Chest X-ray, PA view. Patient: 64 years old, sex F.
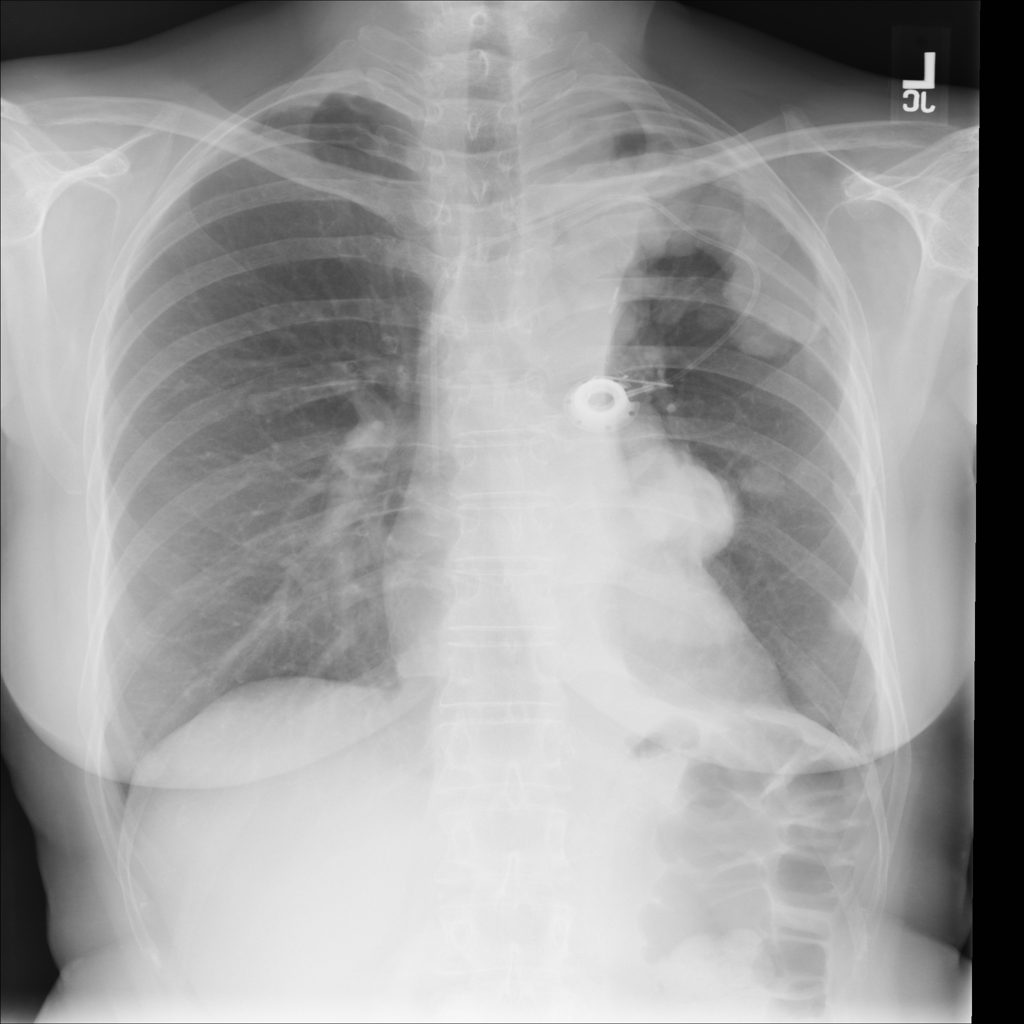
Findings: Infiltration, Mass